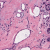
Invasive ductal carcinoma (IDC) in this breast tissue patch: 0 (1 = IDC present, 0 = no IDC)